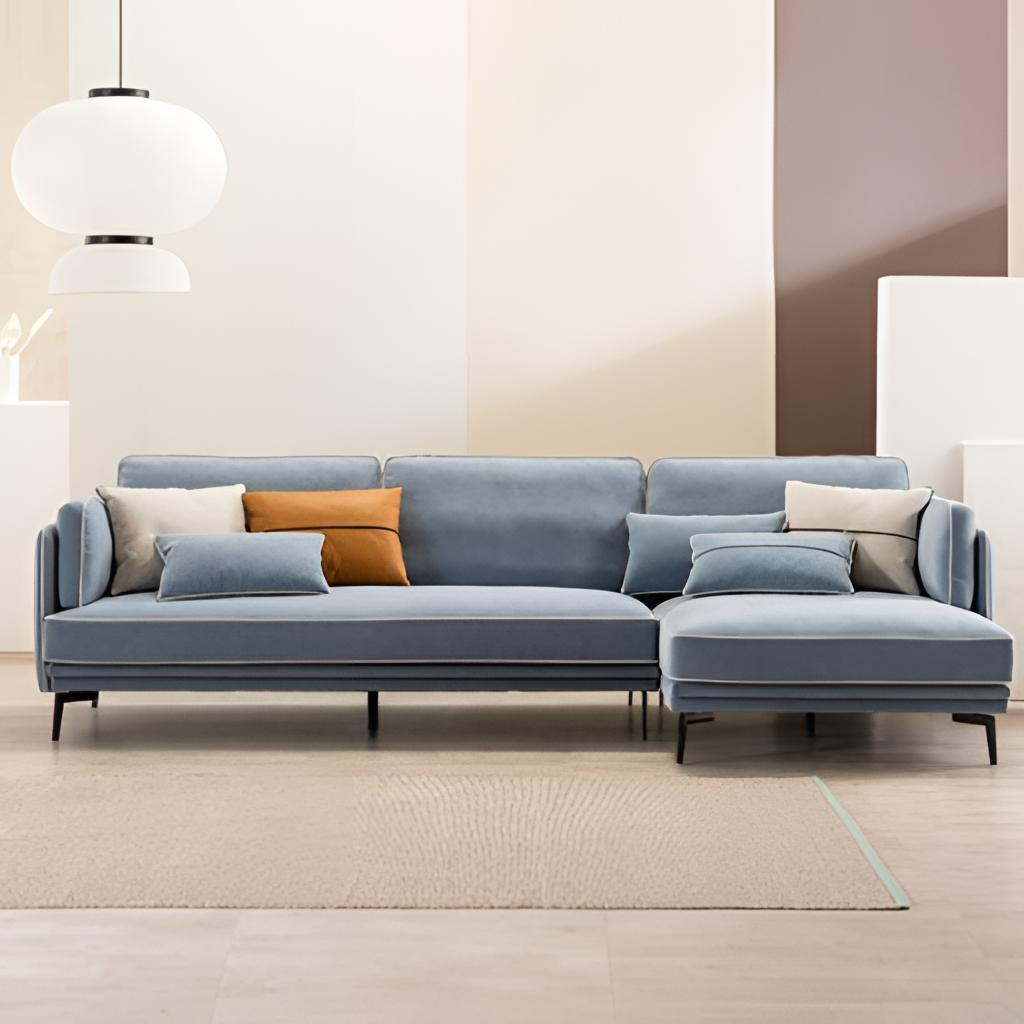
blue fabric sectional sofa, living room, modern, wood flooring, with plank pattern, paint wallpaper, with solid pattern